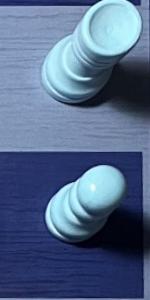
Label: Pawn_White